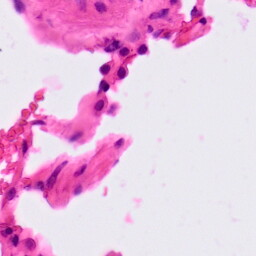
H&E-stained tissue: Lung